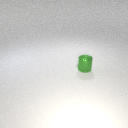
small green metal cylinder